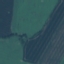
Land use / land cover class: AnnualCrop